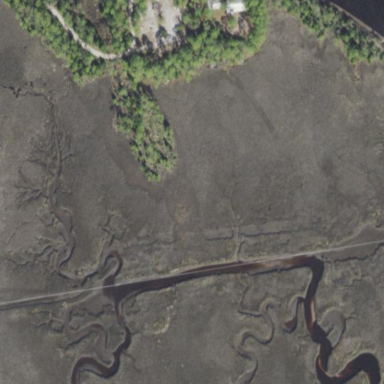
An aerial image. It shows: Saltmarsh wetland area.